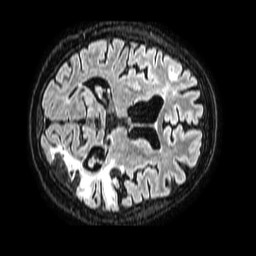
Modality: FLAIR
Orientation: axial
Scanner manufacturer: philips
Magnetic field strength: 1.5 T
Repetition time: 4.8 s
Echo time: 0.3 s